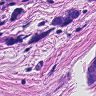
Metastatic tissue present: yes